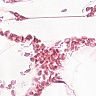
Metastatic tissue present: no